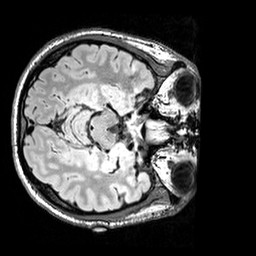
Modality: FLAIR
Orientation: axial
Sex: male
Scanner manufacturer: siemens
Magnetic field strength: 3 T
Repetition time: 5 s
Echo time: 0.395 s